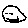
Label: smiley face